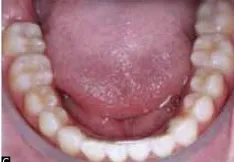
C) Lower occlusal
view with fixed lingual arch.
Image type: medical_photograph (oral_photograph)